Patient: sex M, age 22
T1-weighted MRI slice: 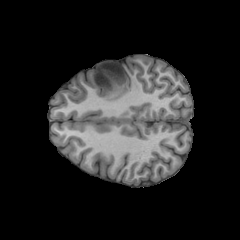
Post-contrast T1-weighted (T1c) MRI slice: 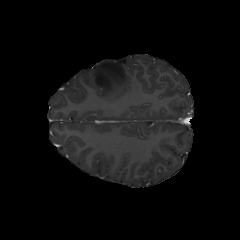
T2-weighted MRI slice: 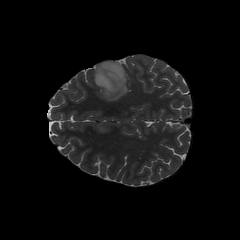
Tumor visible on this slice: yes
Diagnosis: Astrocytoma, IDH-mutant
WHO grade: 2